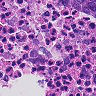
Metastatic tissue present: yes